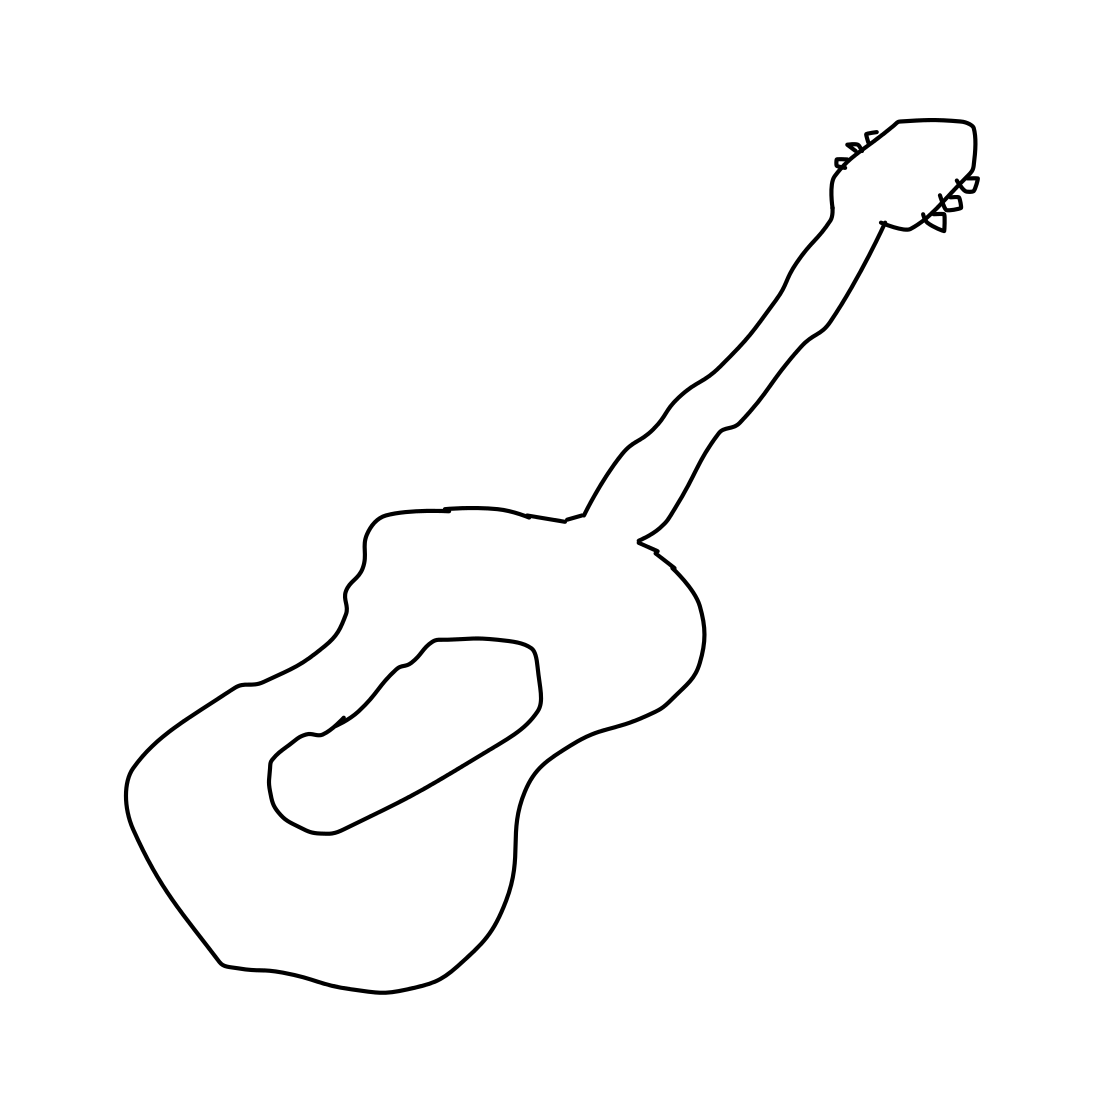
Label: guitar